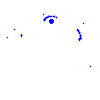
Particle: electron